Question: How can I create a pointy button like iPhone back button in Android XML ?

I want to create using like this
'''
<?xml version="1.0" encoding="utf-8"?>
<selector
xmlns:android="http://schemas.android.com/apk/res/android">
<item android:state_pressed="true" >
<shape>
<gradient
android:startColor="#f8bb49"
android:endColor="#f7941d"
android:angle="270" />
<stroke
android:width="1dp"
android:color="#8c8382" />
<corners.....
'''
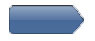
Answer: Looks like you have an image you can work with. Read the docs on 9-patches to set margins and resizable areas.
<URL>